Interaction volume radius: 10 \u00c5
Interaction volume height: 15 \u00c5
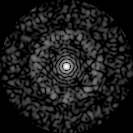
Disorder parameter: 0.8592